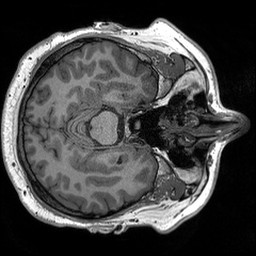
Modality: T1w
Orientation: axial
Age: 23
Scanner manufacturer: siemens
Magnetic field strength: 3 T
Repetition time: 2.3 s
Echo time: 0.00296 s